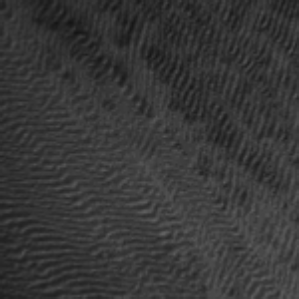
Label: frost